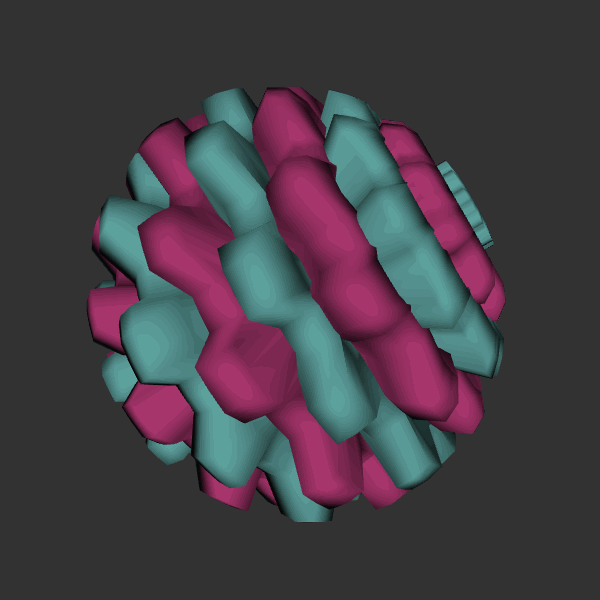
Background: dark